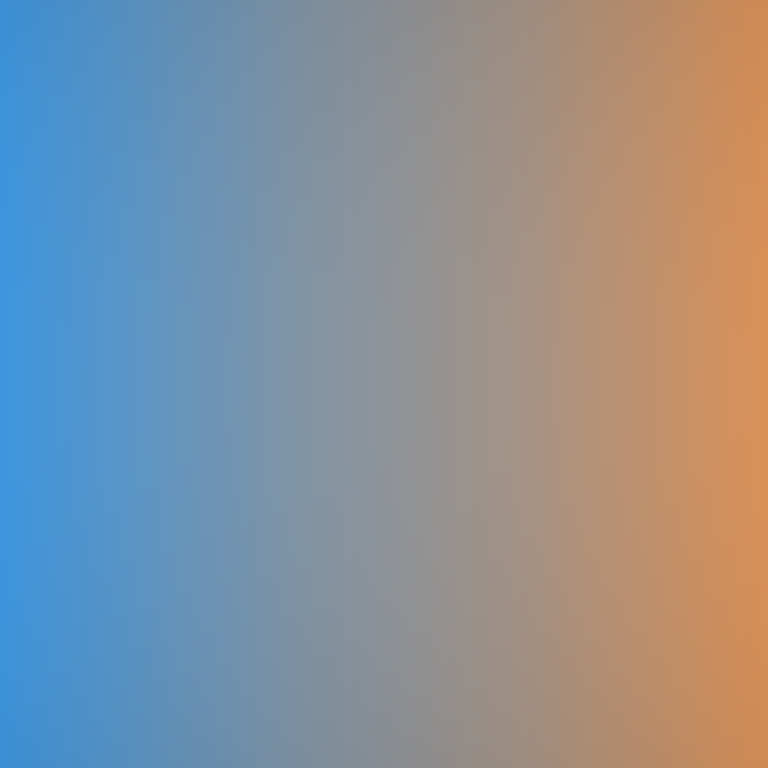
Abstract light effect, smooth gradient from cool blue to warm orange, calm atmosphere, soft glow, no room, no furniture, no objects.